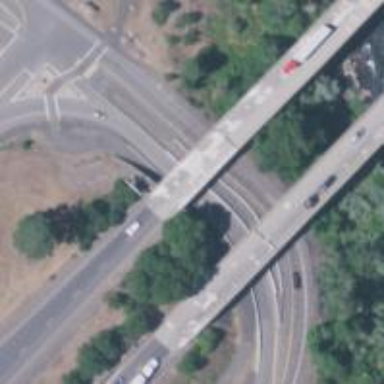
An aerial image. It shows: Covered cycleway tunnel.